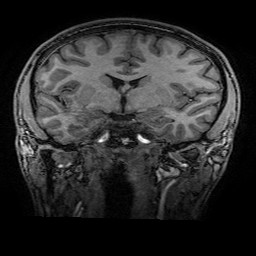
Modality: T1w
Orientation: sagittal
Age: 24
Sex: male
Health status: healthy
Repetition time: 2.53 s
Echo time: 0.0034 s